Question: I'm trying to plot a copy number variation profile plot in R. This is what I'm looking for but with all the cells in my data.

Ploidy is on the Y axis and chromosome number is on the X axis
This is my data and this is what I've tried so far but it's not giving me what I'm looking for
'''
input <- data.frame(chrom = sample("chr1"),start = sample(c(780000, <PHONE>, <PHONE>)), stop=sample(c(<PHONE>, <PHONE>, 692000)), cell0=sample(1), cell1=sample(1,3,1),cell2=sample(2,1,2)
'''
'''
ggplot(input, aes(x=chrom, y=cell_0, group=1)) +
geom_point() +
geom_line(color = "#00AFBB", size = 1)
'''
Here's a link to the whole file
<URL>
When I run the code in the answer this is what I get. I'm hoping that all the chromosomes can be horizontal like the above plot.
<URL>
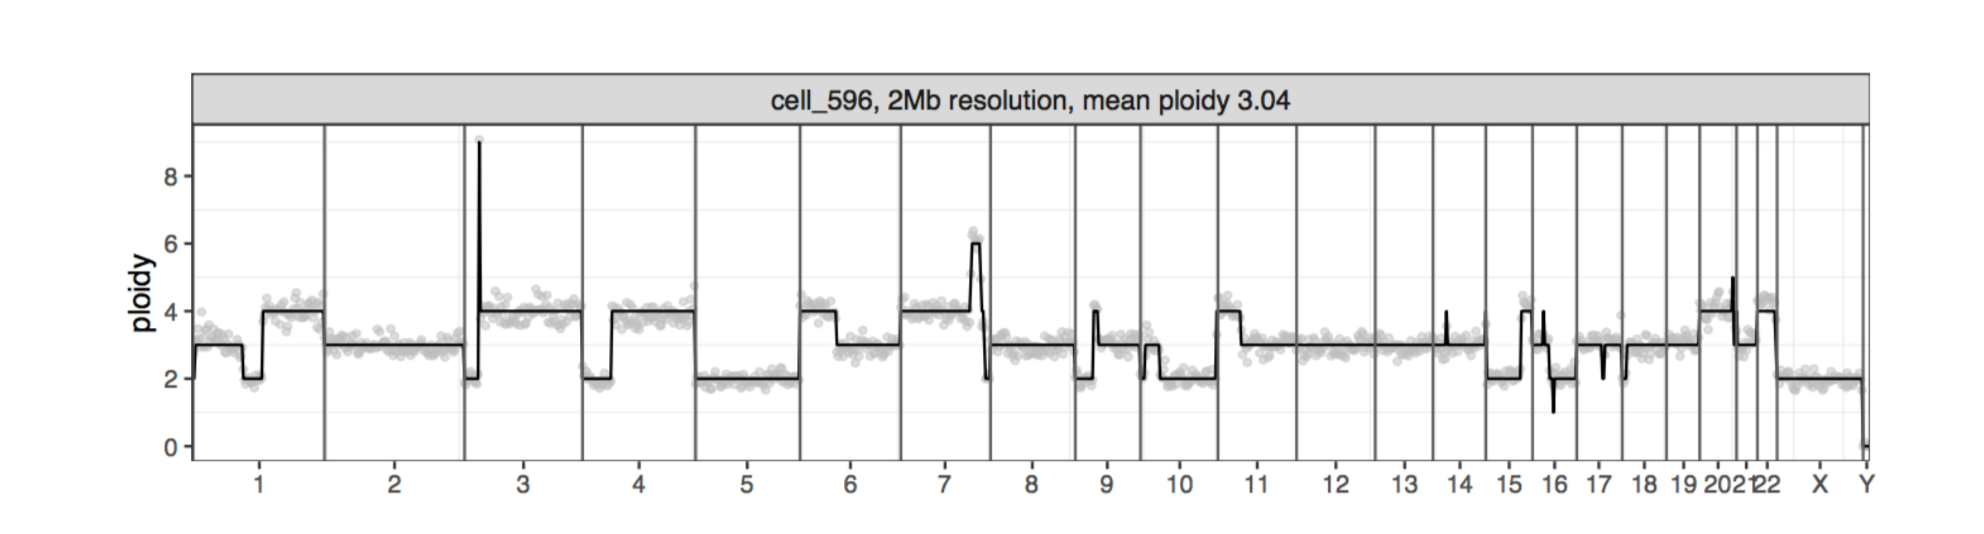
Answer: We can use 'facet_wrap' to put each 'chrom' side by side. I used bunch of formatting variables to make the plot look like what you showed above. I also made my own data with two 'chrom' for better illustration. Look below;
'''
read.table(text="chrom start stop cell_0 cell_1 cell_2
chr1 7<PHONE> 2 2 2
chr1 <PHONE> <PHONE> 1 2 3
chr1 <PHONE> <PHONE> 2 3 2
chr2 4<PHONE> 1 2 3
chr2 <PHONE> <PHONE> 2 2 2
chr2 <PHONE> <PHONE> 1 3 3", header=T) -> input
'''
'''
library(ggplot2)
library(tidyr)
input %>%
pivot_longer(c(start,stop)) %>%
ggplot(., aes(x=value, y=as.factor(cell_0), group=1L)) +
geom_point(colour="grey") +
facet_wrap(~chrom, strip.position = "bottom", scales = "free_x") +
geom_line(color = "#00AFBB", size = 1) +
theme_bw() +
theme(panel.spacing.x=unit(0, "lines"),
panel.spacing.y=unit(0, "lines"),
axis.title.x=element_blank(),
axis.text.x=element_blank(),
axis.ticks.x=element_blank(),
strip.background = element_rect(color="black", fill="white")) +
scale_x_continuous(expand = c(.01, 0)) +
scale_y_discrete("ploidy", expand = c(.3,.3)) +
ggtitle("cell_596, 2Mb resoloution, mean ploidy 3.04")
'''

### Updated solution for the whole data
I added another column to show how this can work for two 'cell' columns. However, this will be very crowded plot.
'''
# input <- read.table(file = "clipboard", header=T)
## read data from pastebin
library(ggplot2)
library(tidyr)
library(dplyr)
set.seed(123)
input %>%
mutate(cell_1 = cell_0 +
sample.int(1, 1417, replace = T) * sample(c(-1,1),1417, replace = T)) %>%
pivot_longer(c(start,stop), names_to = "step", values_to = "time") %>%
pivot_longer(c(cell_0,cell_1), names_to = "cell", values_to = "ploidy") %>%
ggplot(data=., aes(x=time, y=as.factor(ploidy), group=cell)) +
geom_point(aes(colour=cell)) +
facet_wrap(~chrom, strip.position = "bottom", scales = "free_x", nrow=1) +
geom_line(aes(color = cell), size = 1, alpha=0.5) +
theme_bw() +
scale_x_continuous(expand = c(.01, 0)) +
scale_y_discrete("ploidy", expand = c(.1,.1)) +
theme(panel.spacing.x=unit(0, "lines"),
panel.spacing.y=unit(0, "lines"),
axis.title.x=element_blank(),
axis.text.x=element_blank(),
axis.ticks.x=element_blank(),
strip.background = element_rect(color="black", fill="white"),
panel.grid.major = element_blank(),
panel.grid.minor = element_blank(),
panel.background = element_blank(),
axis.line = element_line(colour = "black"),
plot.title = element_text(hjust = 0.5)) +
ggtitle("cell_596, 2Mb resoloution, mean ploidy 3.04")
'''

### Final Update:
'''
library(ggplot2)
library(tidyr)
library(dplyr)
library(stringr)
input %>%
pivot_longer(c(start,stop), names_to = "step", values_to = "time") %>%
mutate(chrom = factor(chrom, levels = str_sort(unique(chrom), numeric = T))) %>%
ggplot(data=., aes(x=time, y=as.factor(cell_0), group=1L)) +
geom_point(colour="grey", size=0.5) +
geom_line(color = "#00AFBB", size = 1, alpha=0.5) +
facet_wrap(~as.factor(chrom),
strip.position = "bottom", scales = "free_x", nrow=1) +
theme_bw() +
scale_x_continuous(expand = c(.01, 0)) +
scale_y_discrete("ploidy", expand = c(.1,.1)) +
theme(panel.spacing.x=unit(0, "lines"),panel.spacing.y=unit(0, "lines"),
axis.title.x=element_blank(),
axis.text.x=element_blank(),
axis.ticks.x=element_blank(),
strip.background = element_rect(color="black", fill="white"),
panel.grid.major = element_blank(),
panel.grid.minor = element_blank(),
panel.background = element_blank(),
axis.line = element_line(colour = "black"),
plot.title = element_text(hjust = 0.5)) +
ggtitle("cell_596, 2Mb resoloution, mean ploidy 3.04")
'''

<URL>